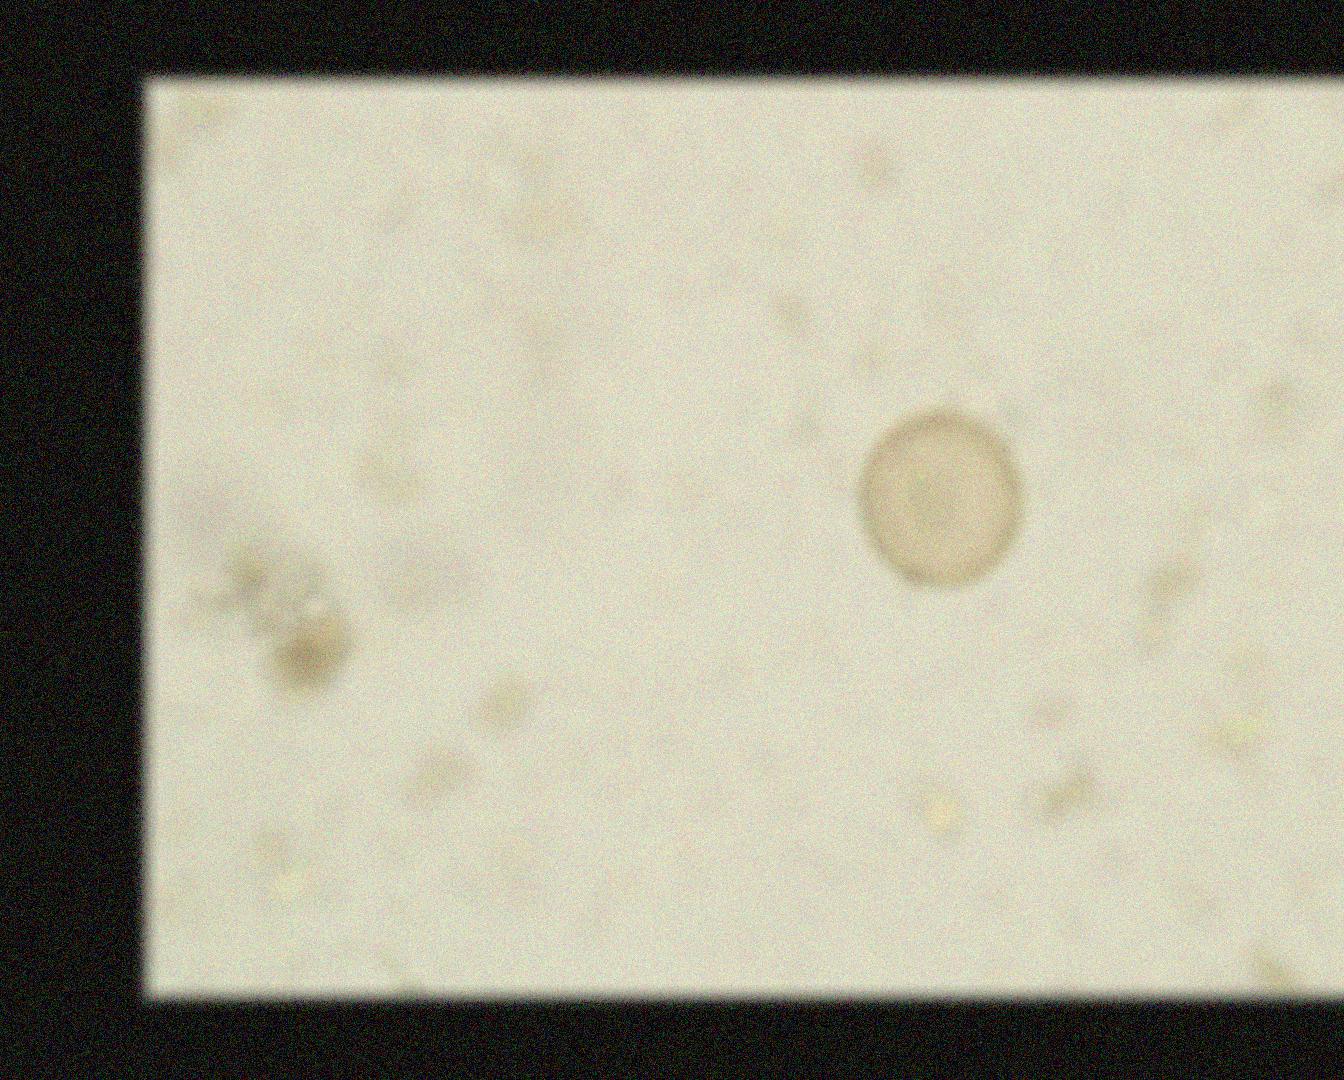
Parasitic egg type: Hymenolepis diminuta